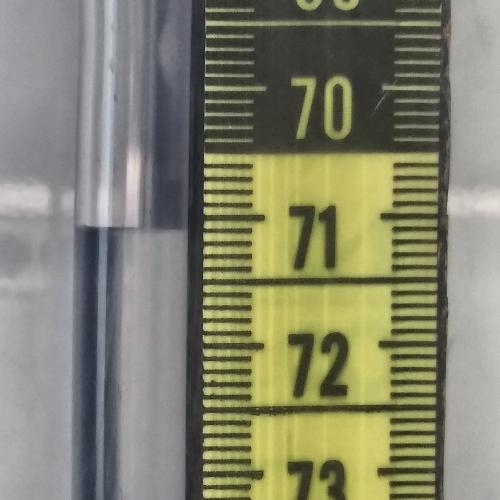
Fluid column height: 71.1 cm